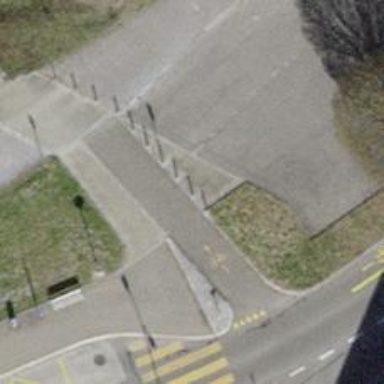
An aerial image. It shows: Bollard.